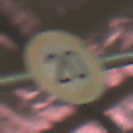
Verkehrszeichen: Geschwindigkeit20
Umgebung: Roofed, Special
Tageszeit: MorningAfternoon
Wetter: NotSpecified
Licht: Artificial
Jahreszeit: NotSpecified
Kontrast: MediumContrast